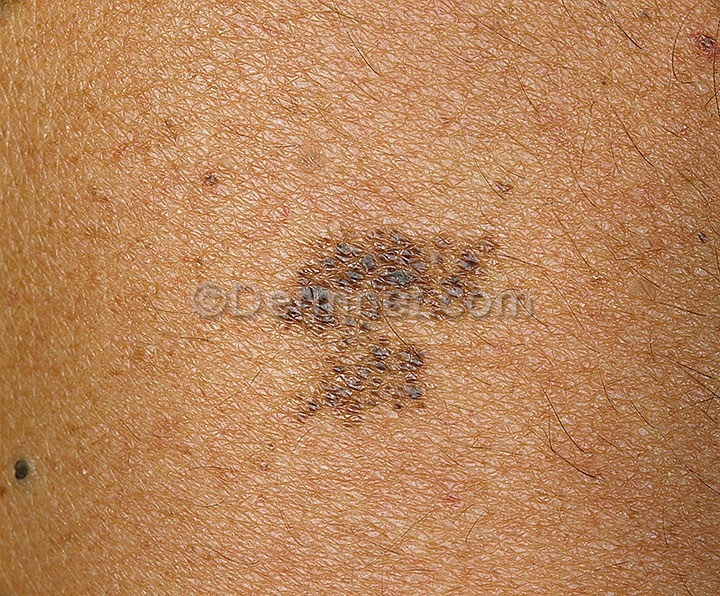
Disease: Melanoma Skin Cancer Nevi and Moles